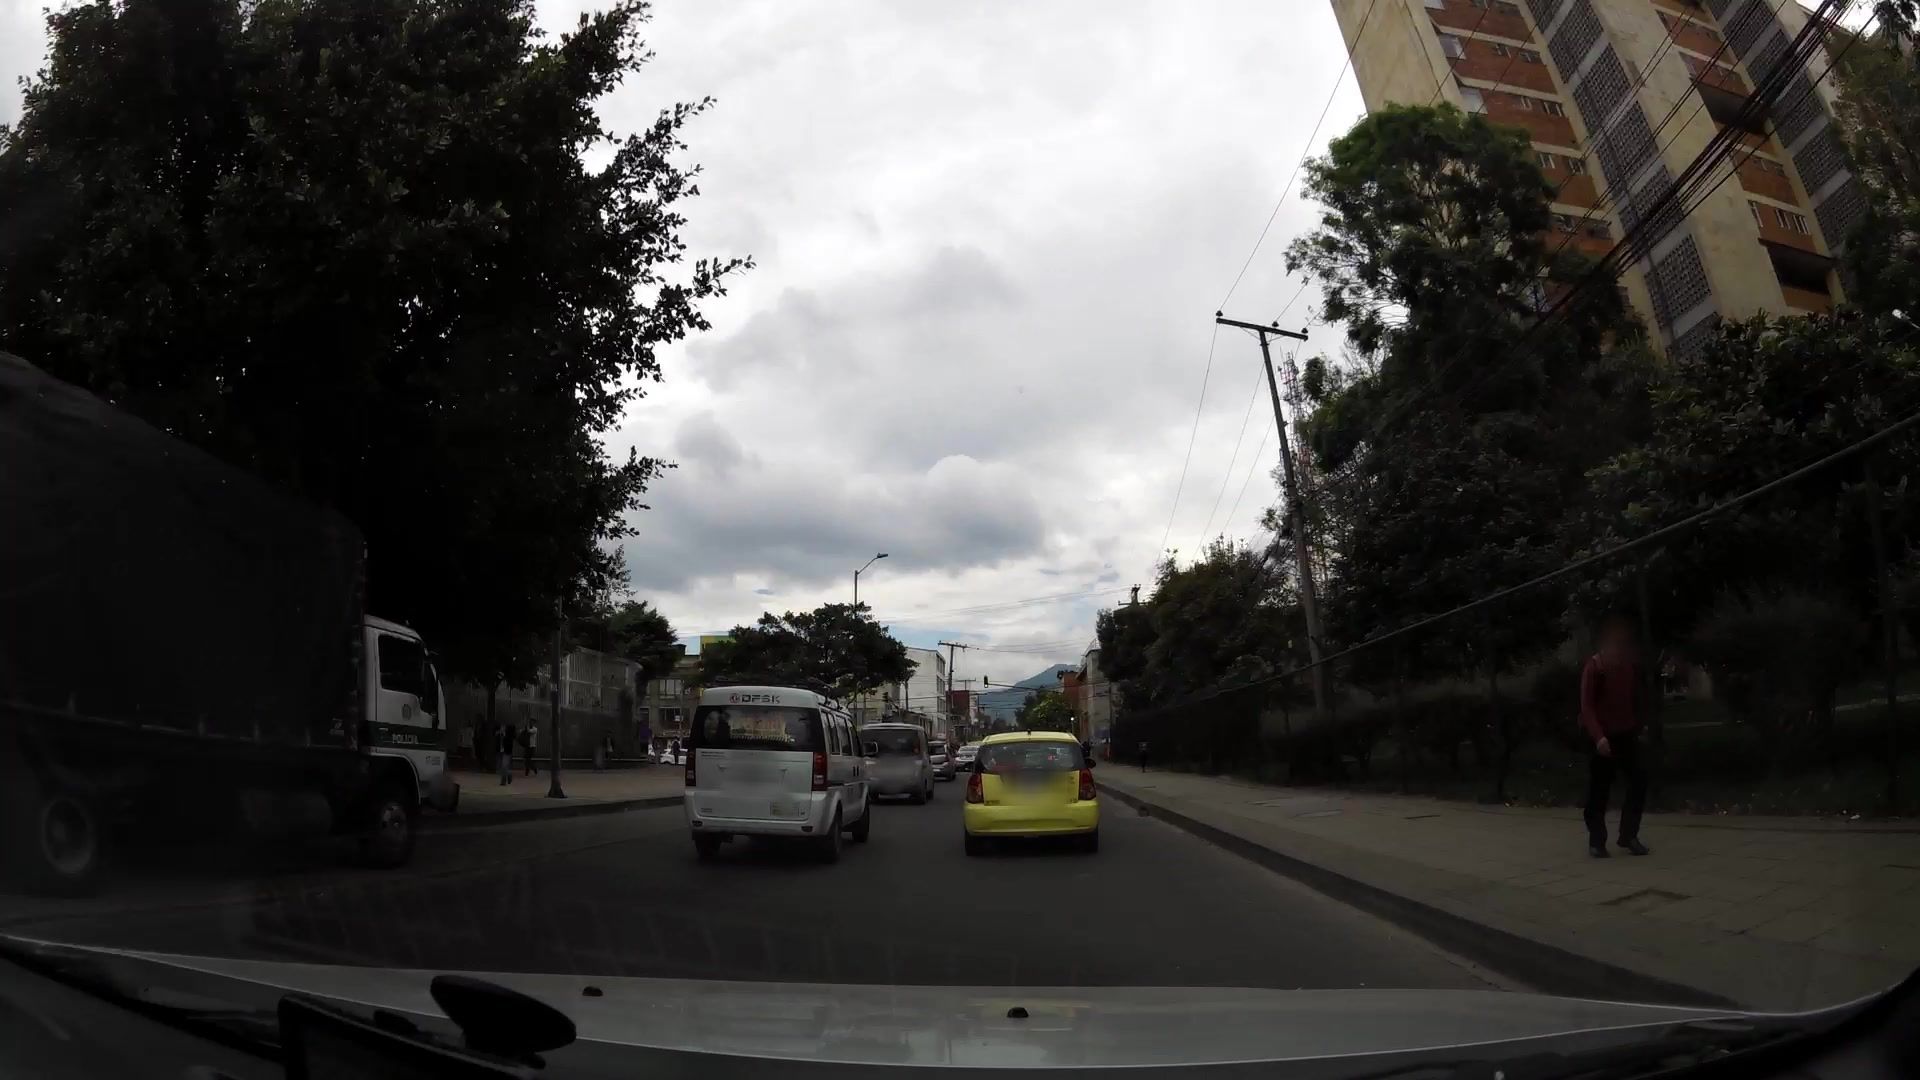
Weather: cloudy
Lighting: day
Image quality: good
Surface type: driving surface
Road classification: tertiary
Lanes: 2
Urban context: urban centre
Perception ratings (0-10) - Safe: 4.59, Lively: 6.72, Beautiful: 7.89, Boring: 5.12, Depressing: 8.22, Wealthy: 4.87